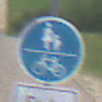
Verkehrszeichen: GemeinsamerGehUndRadweg
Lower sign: HinweisDurchVerbaleAngabe2
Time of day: Midday
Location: Outdoor (RoadRail)
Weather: PartlyCloudy
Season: NotSpecified
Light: Natural